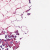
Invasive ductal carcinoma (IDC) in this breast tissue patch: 0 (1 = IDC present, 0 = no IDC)